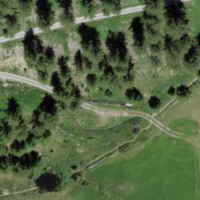
EUNIS habitat code: 26
Species observed at this site:
Chamaenerion angustifolium
Melitaea diamina
Laserpitium latifolium
Berberis vulgaris
Issoria lathonia
Saponaria ocymoides
Campanula glomerata
Rumex alpinus